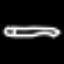
Label: pencil